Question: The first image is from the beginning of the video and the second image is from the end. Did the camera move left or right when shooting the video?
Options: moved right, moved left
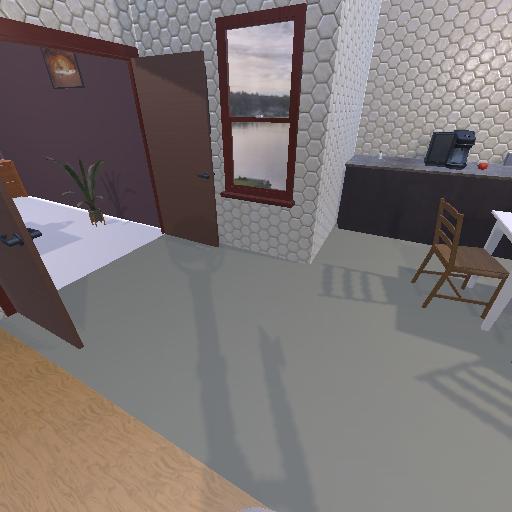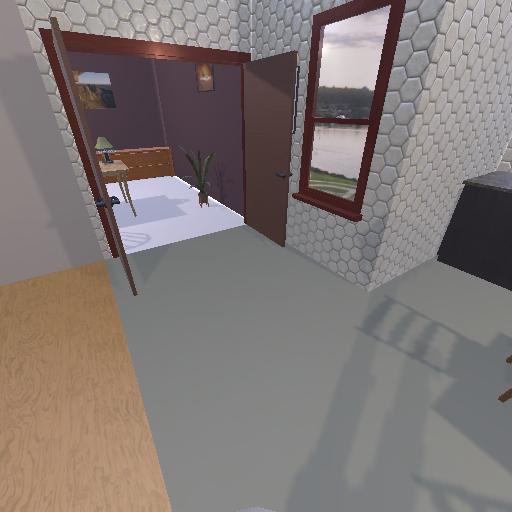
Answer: moved right